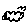
Label: cloud